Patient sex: M
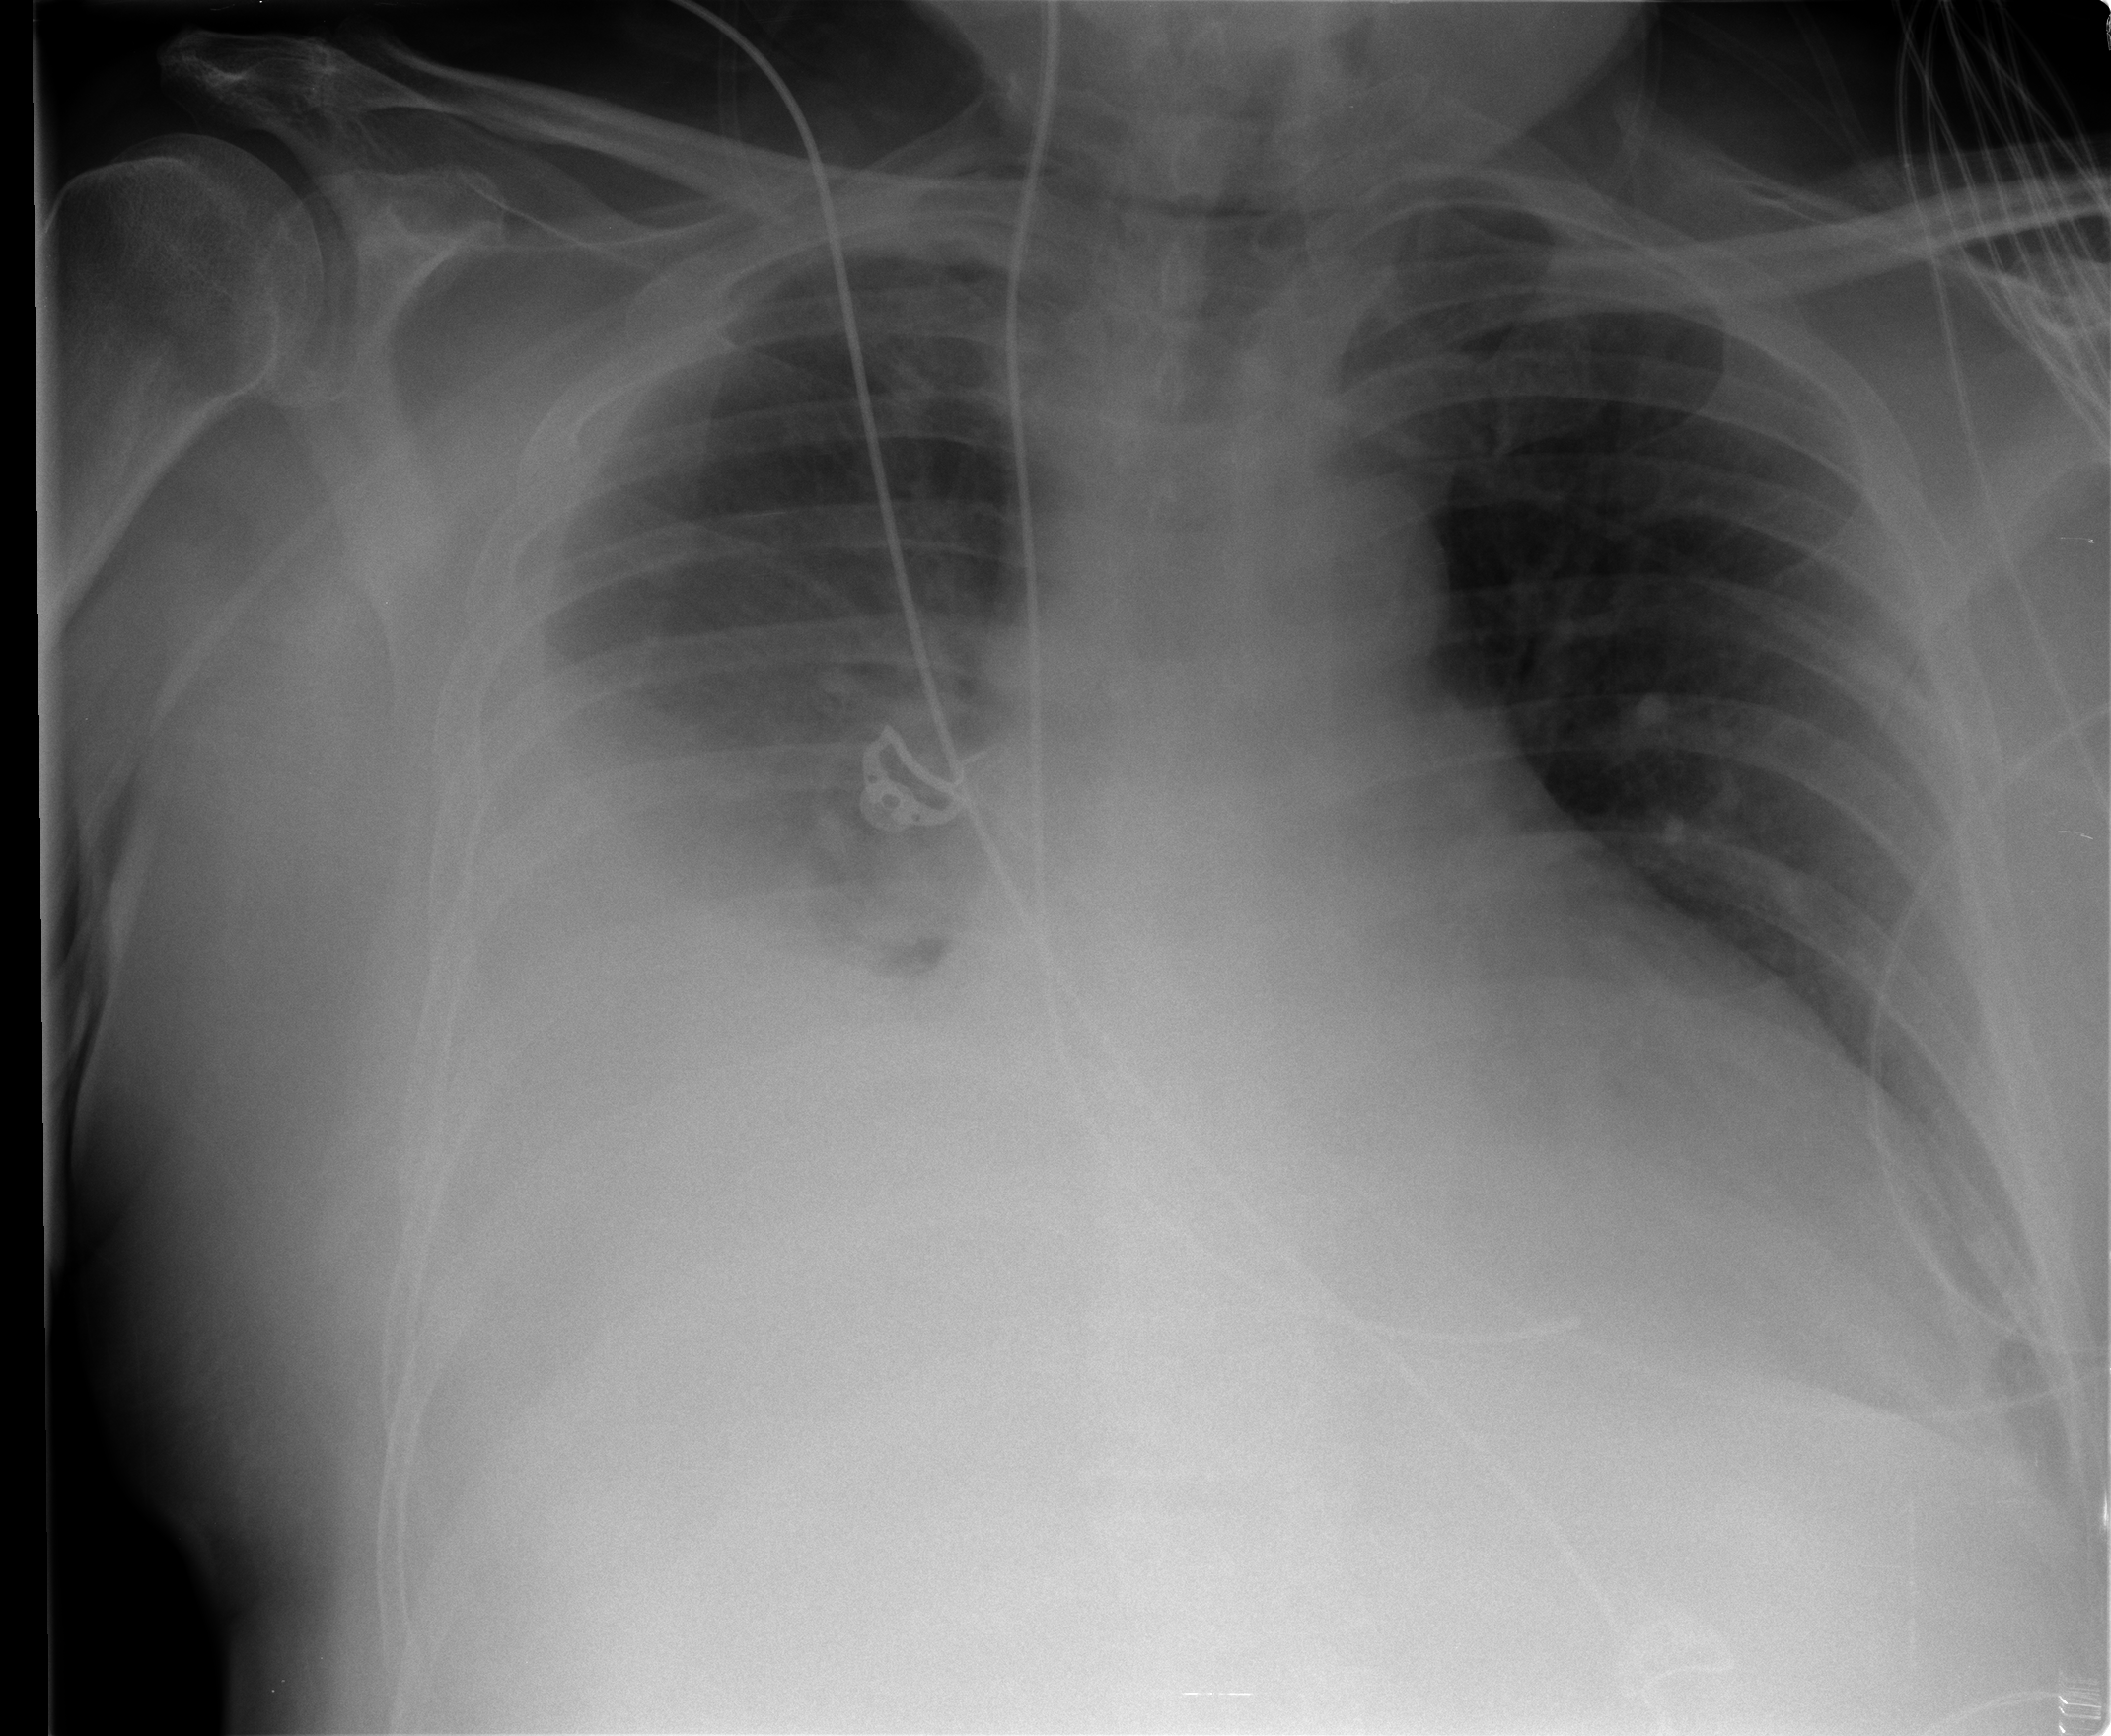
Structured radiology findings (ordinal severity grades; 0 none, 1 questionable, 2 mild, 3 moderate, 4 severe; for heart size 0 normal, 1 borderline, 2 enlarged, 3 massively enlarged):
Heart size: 2
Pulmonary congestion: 1
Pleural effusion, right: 3
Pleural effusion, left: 0
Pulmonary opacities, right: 1
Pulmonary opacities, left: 0
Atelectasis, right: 3
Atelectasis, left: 2